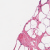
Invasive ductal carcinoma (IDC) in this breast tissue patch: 0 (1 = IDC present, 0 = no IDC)